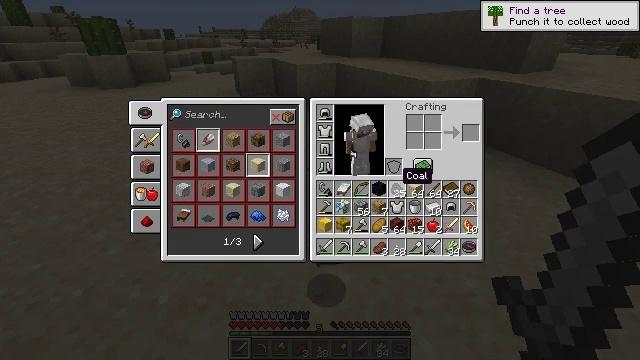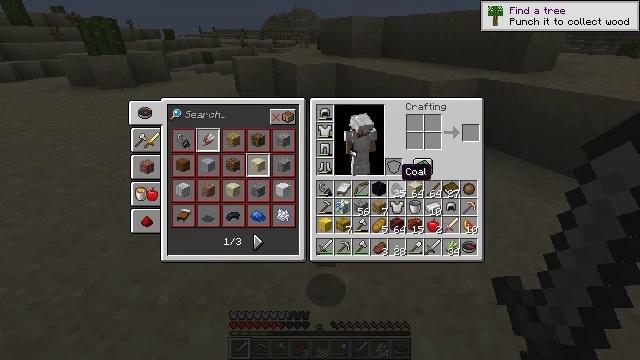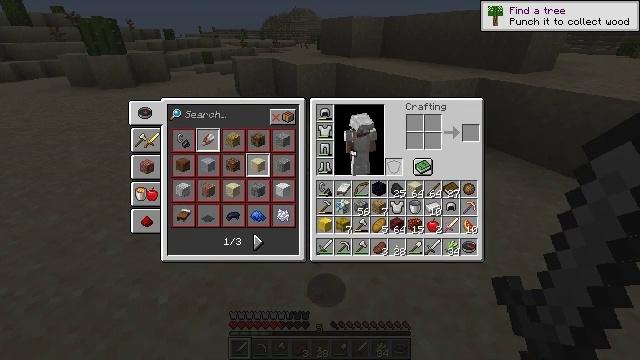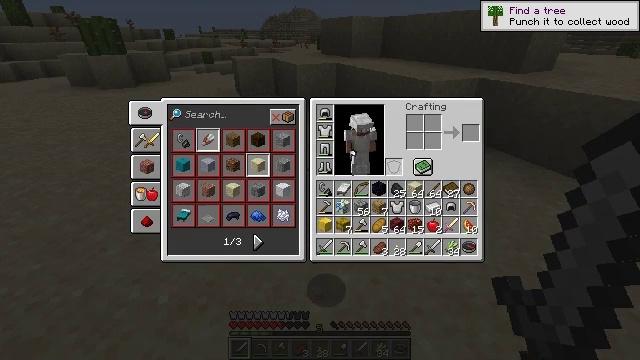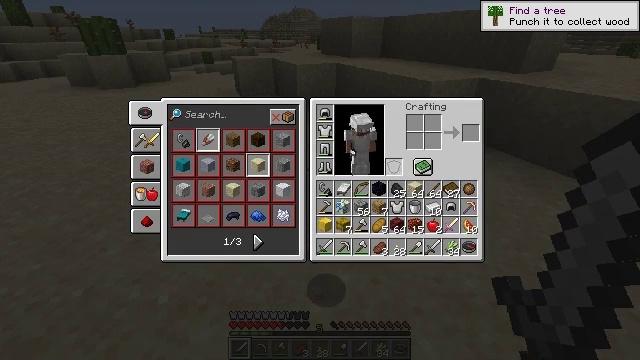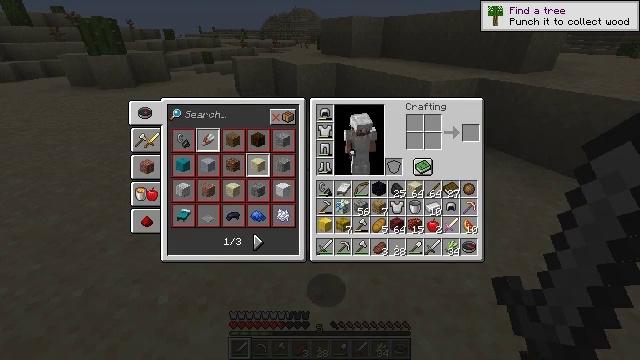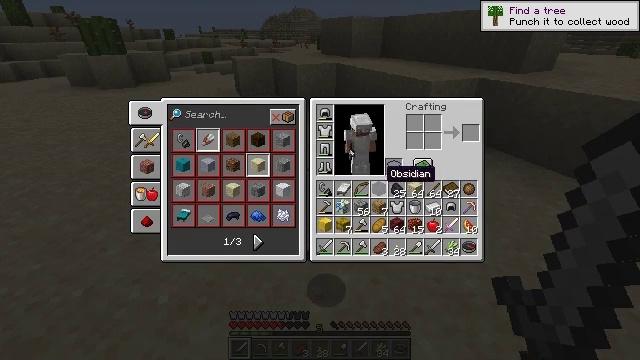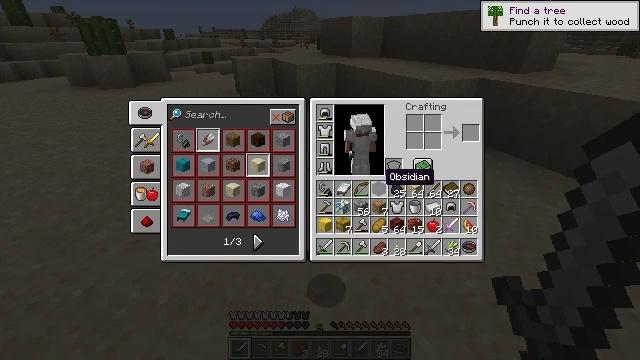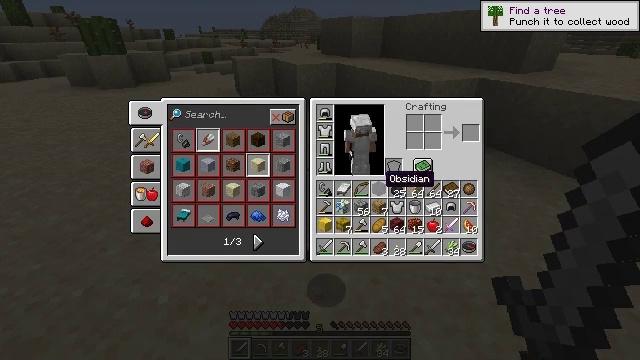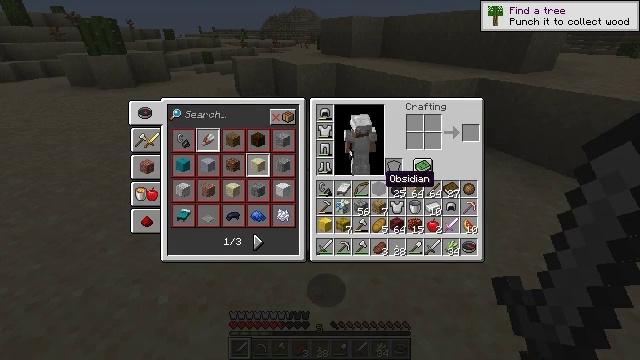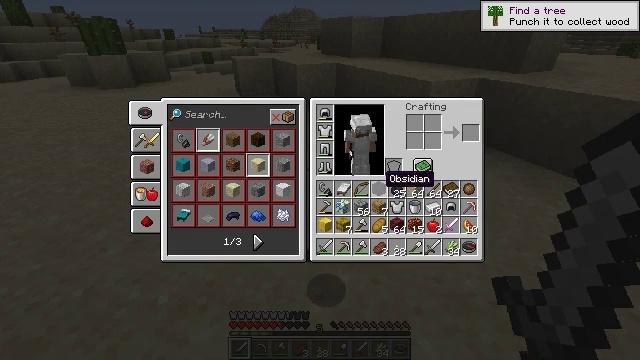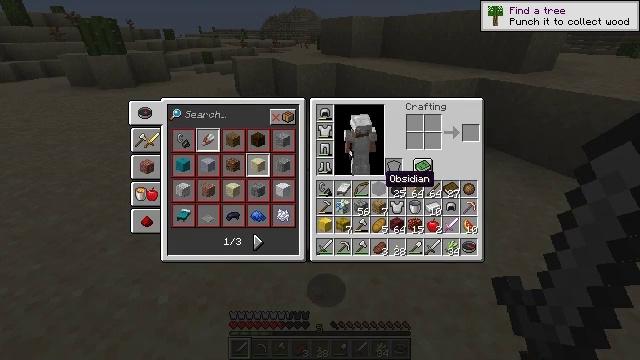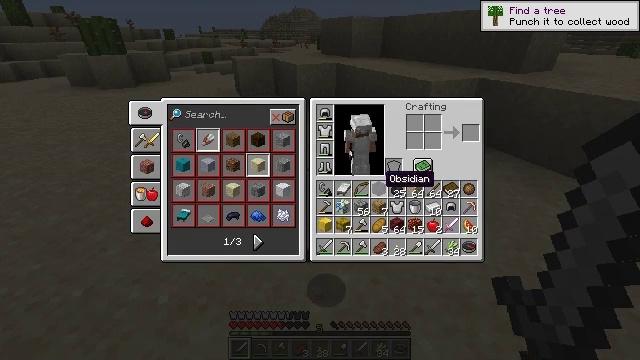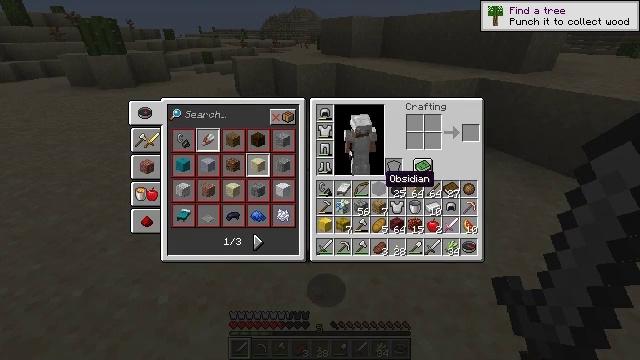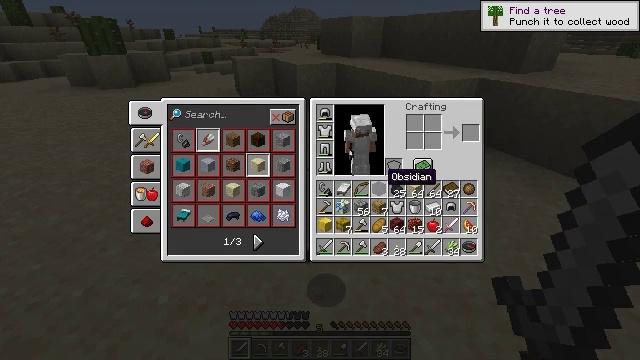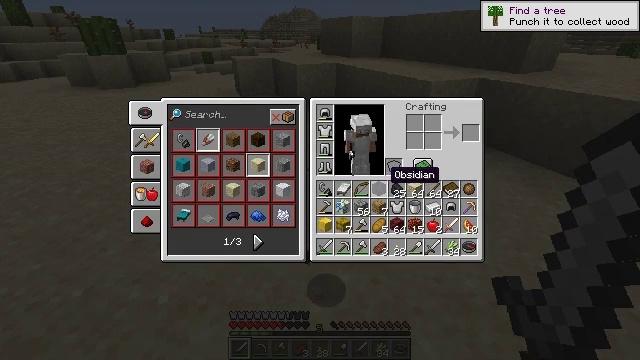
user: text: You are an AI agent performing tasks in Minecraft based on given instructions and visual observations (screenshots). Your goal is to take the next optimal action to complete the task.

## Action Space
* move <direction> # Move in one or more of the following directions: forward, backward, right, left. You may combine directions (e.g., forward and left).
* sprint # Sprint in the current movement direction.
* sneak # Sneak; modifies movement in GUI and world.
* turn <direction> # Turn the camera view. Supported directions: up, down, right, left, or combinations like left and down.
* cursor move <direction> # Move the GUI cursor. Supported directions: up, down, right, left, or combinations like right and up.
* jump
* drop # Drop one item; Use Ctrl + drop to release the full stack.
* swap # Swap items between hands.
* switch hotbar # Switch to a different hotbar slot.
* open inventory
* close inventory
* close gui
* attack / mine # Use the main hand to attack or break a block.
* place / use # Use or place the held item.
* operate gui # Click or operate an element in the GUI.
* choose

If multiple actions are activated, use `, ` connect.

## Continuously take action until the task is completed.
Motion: motion action
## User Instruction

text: Drop an iron helmet.
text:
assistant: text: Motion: no_op
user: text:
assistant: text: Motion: no_op
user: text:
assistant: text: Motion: no_op
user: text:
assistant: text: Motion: no_op
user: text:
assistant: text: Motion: no_op
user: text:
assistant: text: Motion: no_op
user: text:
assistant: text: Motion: no_op
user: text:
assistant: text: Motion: no_op
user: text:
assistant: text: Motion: no_op
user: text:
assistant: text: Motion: no_op
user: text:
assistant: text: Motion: no_op
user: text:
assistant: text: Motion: no_op
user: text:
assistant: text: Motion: no_op
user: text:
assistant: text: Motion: no_op
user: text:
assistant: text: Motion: no_op
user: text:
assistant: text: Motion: no_op
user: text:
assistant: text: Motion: no_op
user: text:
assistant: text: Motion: no_op
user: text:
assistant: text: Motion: turn right
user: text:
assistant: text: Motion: no_op
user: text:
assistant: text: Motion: no_op
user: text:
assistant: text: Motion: no_op
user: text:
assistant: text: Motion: no_op
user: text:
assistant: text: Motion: no_op
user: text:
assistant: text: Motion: turn right
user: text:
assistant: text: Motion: turn right and up
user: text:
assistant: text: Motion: turn right
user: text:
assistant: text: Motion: no_op
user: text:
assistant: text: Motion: no_op
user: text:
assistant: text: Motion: no_op